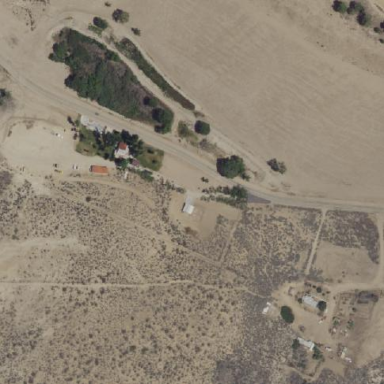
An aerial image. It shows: Historic ranch building.